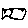
Label: fish